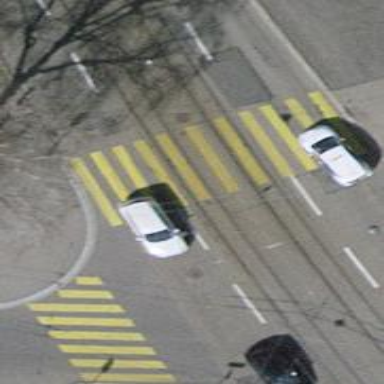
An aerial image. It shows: Uncontrolled zebra crossing with notable zebra markings.